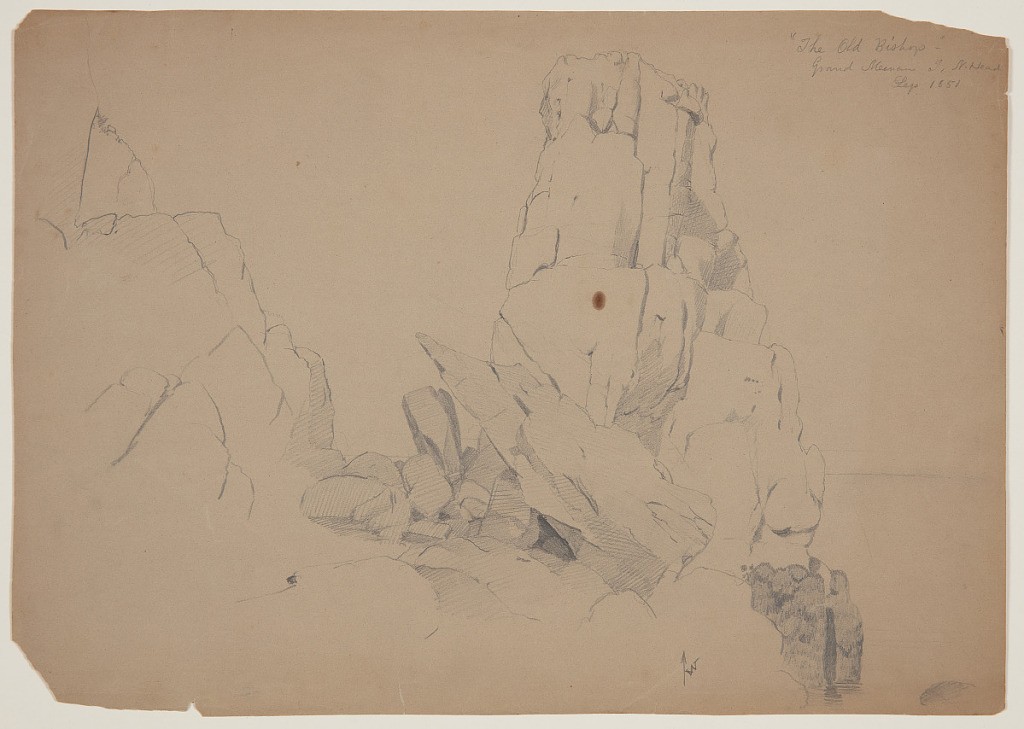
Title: The Old Bishop, Grand Manan Island, Canada
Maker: Frederic Edwin Church, American, 1826–1900
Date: September 1851
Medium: Graphite on light brown wove paper
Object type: drawing
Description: Landscape sketch showing a view of the rock formation now known as "the Bishop" on the north coast of Grand Manan Island in Canada. Dominating the composition at center, the Bishop is characterized by its slightly tapering, columnar formation and its uneven, rocky surface divided by numerous vertical and horizontal fissures. Several large boulders and stones rest in a pile on the uneven ground at the base of the Bishop. A rocky cliffside extends out of frame at left, while ocean water is visible in the foreground at right, and extends to the flat horizon in the background at right.